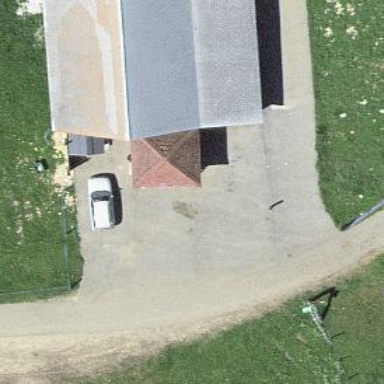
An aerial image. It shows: Farm shop.